Aerial crown-view tile of a tropical tree (Barro Colorado Island, Panama), acquired 20250715:
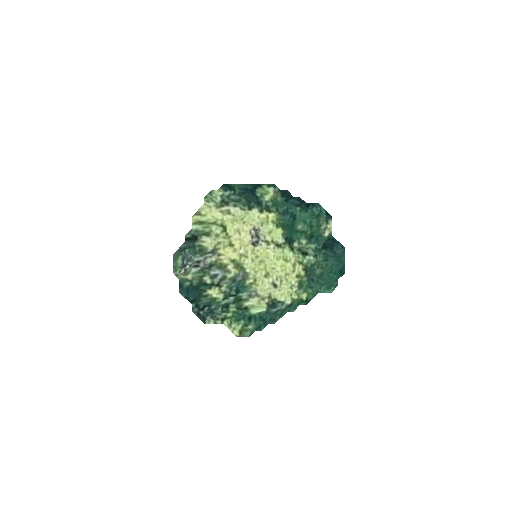
Species: Alseis blackiana
GBIF accepted scientific name: Alseis blackiana
Crown area: 27.564 m²